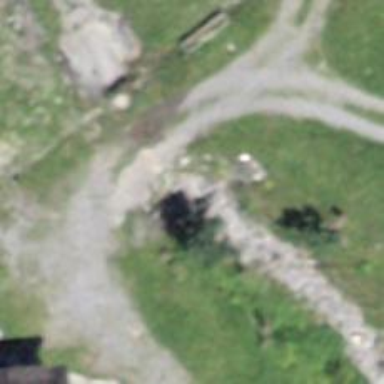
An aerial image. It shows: Culvert tunnel.